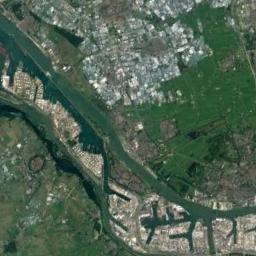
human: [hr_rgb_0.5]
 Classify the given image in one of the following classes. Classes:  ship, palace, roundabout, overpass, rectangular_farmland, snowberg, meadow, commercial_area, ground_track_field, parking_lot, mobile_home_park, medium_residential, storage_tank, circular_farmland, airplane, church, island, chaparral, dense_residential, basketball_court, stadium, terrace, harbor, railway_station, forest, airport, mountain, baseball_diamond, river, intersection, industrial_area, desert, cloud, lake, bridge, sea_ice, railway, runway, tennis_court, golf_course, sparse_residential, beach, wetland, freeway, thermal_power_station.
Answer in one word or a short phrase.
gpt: river